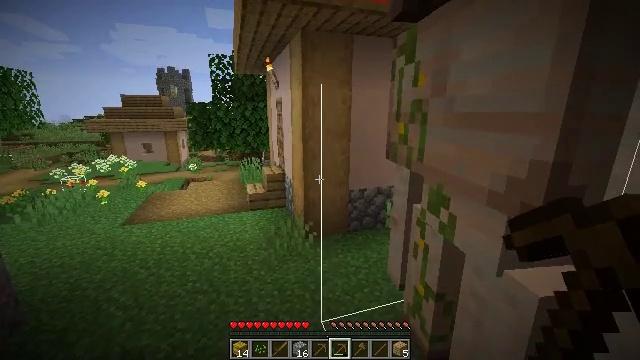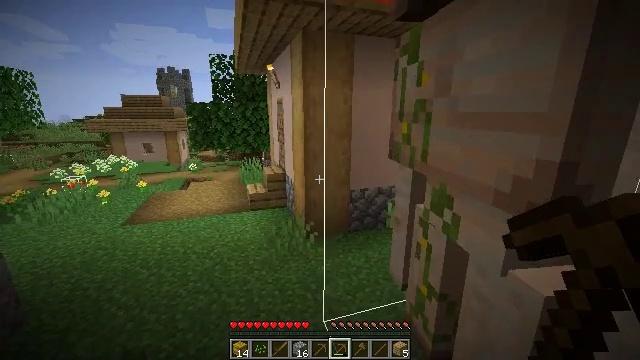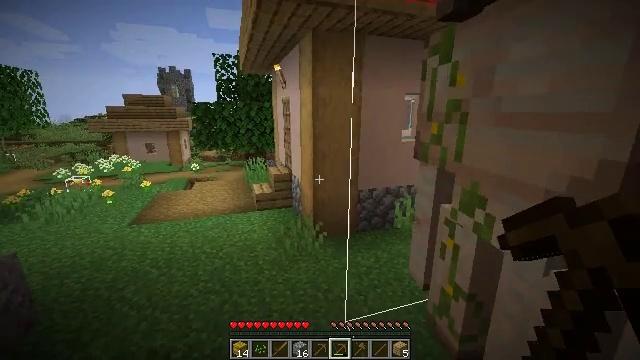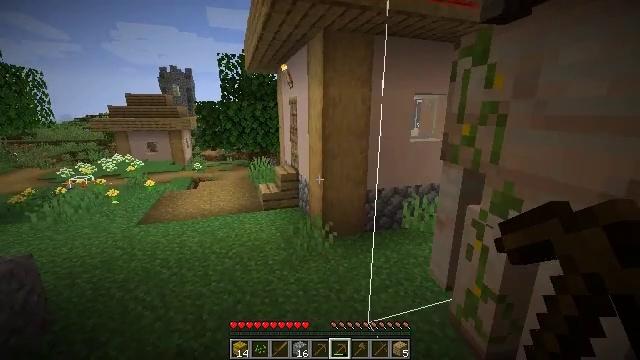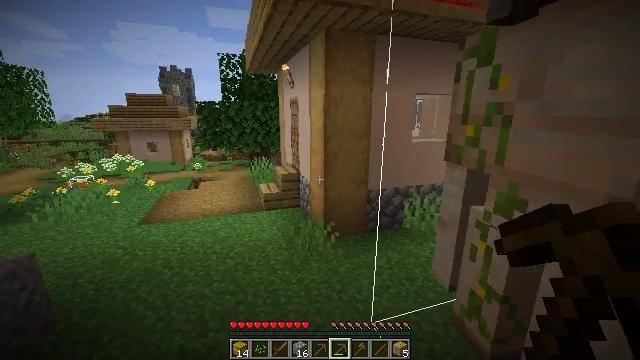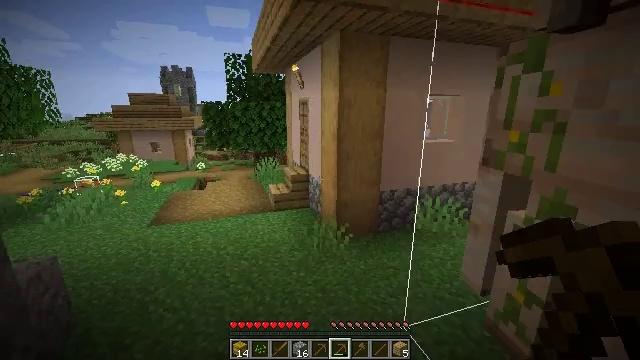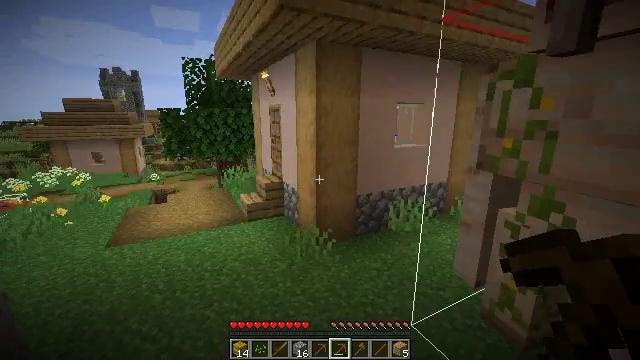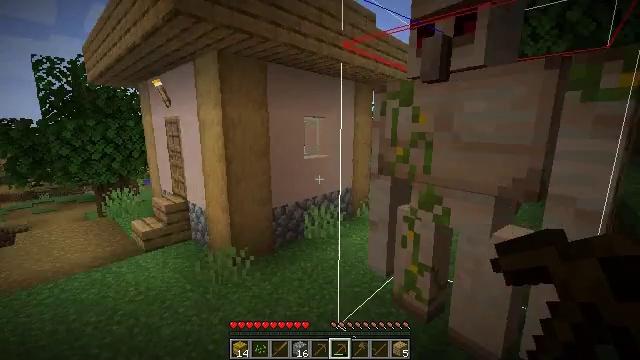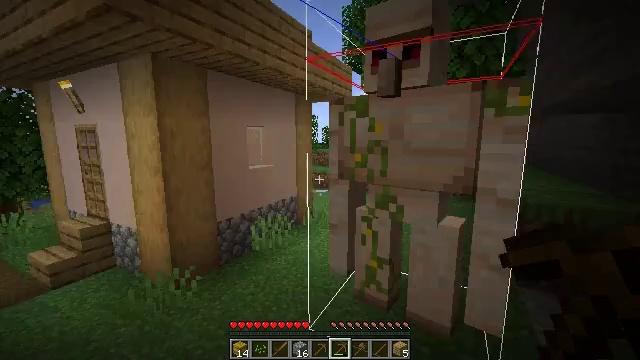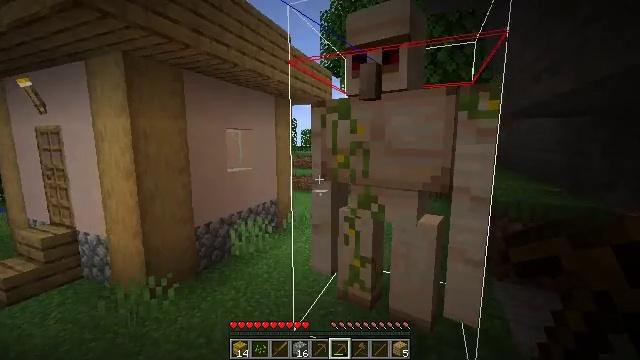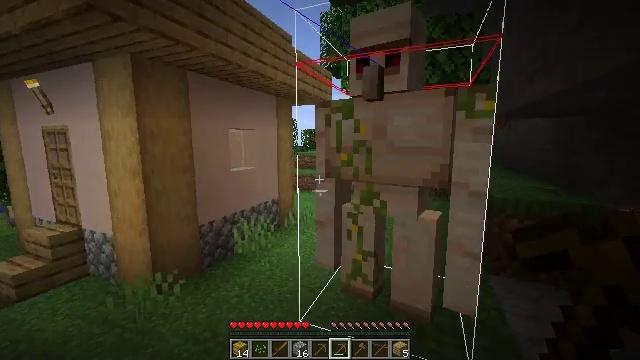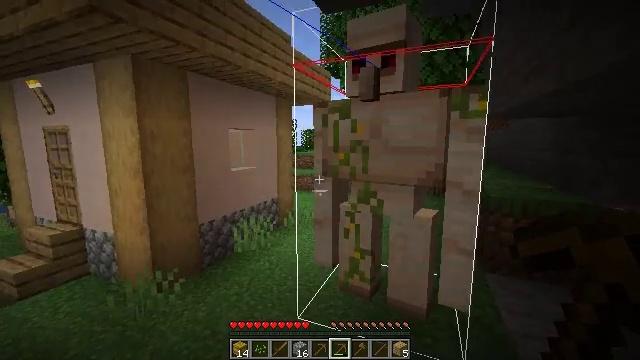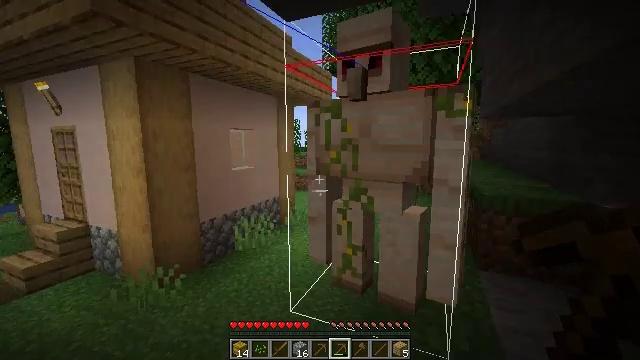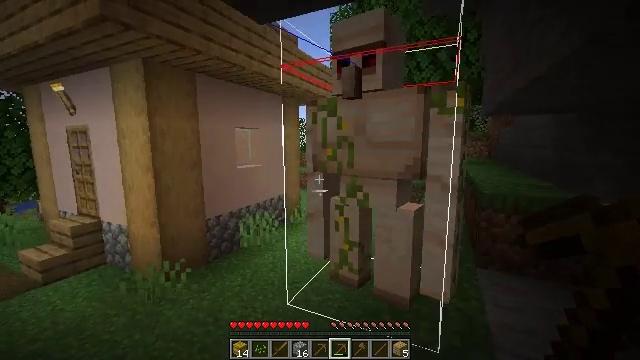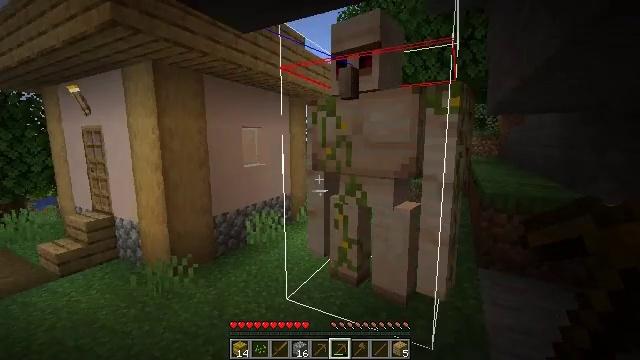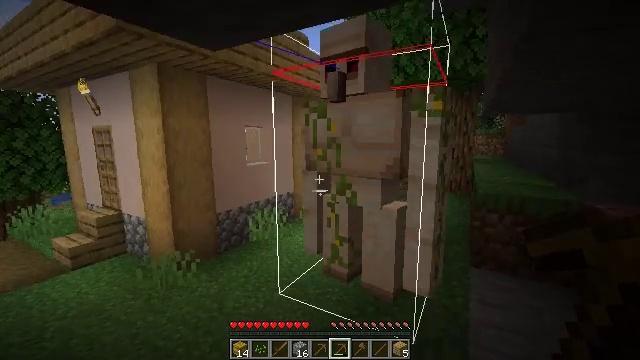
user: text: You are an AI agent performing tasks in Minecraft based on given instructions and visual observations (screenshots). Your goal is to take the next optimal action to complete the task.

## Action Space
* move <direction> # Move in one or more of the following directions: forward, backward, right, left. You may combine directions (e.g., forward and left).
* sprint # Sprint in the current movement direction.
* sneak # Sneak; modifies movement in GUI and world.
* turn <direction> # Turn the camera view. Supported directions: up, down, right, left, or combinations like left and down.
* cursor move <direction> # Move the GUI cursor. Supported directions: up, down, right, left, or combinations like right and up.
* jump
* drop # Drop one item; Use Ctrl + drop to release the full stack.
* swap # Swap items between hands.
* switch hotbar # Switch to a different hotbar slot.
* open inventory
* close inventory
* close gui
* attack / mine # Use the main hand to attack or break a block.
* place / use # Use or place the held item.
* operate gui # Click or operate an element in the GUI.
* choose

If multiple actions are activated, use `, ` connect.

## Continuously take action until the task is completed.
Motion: motion action
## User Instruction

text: Craft wheat.
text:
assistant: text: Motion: move left
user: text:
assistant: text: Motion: move left
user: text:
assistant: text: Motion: move left
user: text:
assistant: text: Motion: move left
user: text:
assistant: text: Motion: move left
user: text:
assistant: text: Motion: move left, turn right and up
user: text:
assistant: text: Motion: move left, turn right and up
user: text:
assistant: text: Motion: turn right and up
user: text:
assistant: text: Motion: turn right
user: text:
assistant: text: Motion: move back
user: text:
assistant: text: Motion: move back and move right
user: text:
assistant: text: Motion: move back and move right, turn left
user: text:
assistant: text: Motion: move back and move right, turn left
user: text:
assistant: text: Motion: move back and move right, turn left
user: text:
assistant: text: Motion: move back and move right, turn left
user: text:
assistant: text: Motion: move back and move right, turn left
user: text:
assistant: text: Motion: move back and move right
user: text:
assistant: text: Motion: move back and move right
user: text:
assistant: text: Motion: move back and move right
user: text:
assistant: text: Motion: move back and move right
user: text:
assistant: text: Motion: move right
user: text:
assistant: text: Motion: no_op
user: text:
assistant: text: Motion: no_op
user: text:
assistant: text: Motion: no_op
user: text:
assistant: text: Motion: no_op
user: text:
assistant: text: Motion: no_op
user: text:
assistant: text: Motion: no_op
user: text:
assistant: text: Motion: no_op
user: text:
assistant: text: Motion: no_op
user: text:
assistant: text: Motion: turn left